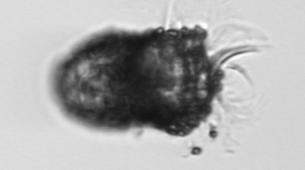
Label: Tintinnopsis